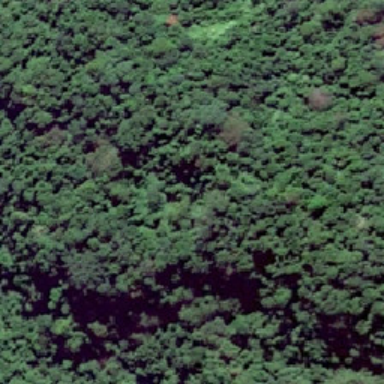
The whole forest is stained with a delicate shade of green .